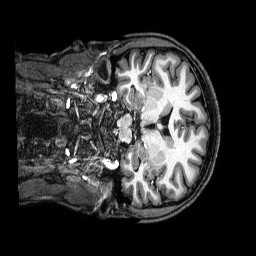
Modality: T1w
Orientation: coronal
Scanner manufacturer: philips
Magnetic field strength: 3 T
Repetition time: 2.5 s
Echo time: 0.0057 s